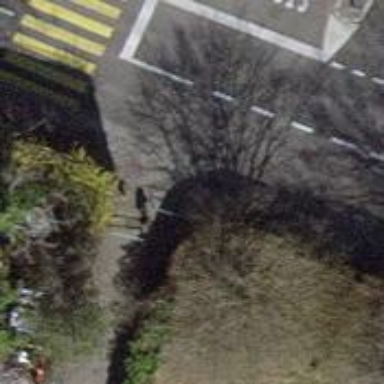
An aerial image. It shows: Bollard.